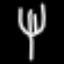
Label: fork